Question: On google homepage, if you click the more button, a menu opens below just that button, like this:

How can I do a similar thing with one of the tabs in the navigation bar of my website using css/javascript/jquery?
Edit: To be more specific, I'm wondering how to accomplish the CSS part of this, i.e:
- How to make an up/down arrow graphic show on the tab when the dropdown is toggled. (i.e when toggled, show down arrow, when not, up arrow). (Rather than just putting an '' i'd rather use a background-image to toggle the arrows)- How to have the new list pop down below the tab and aligned with it.
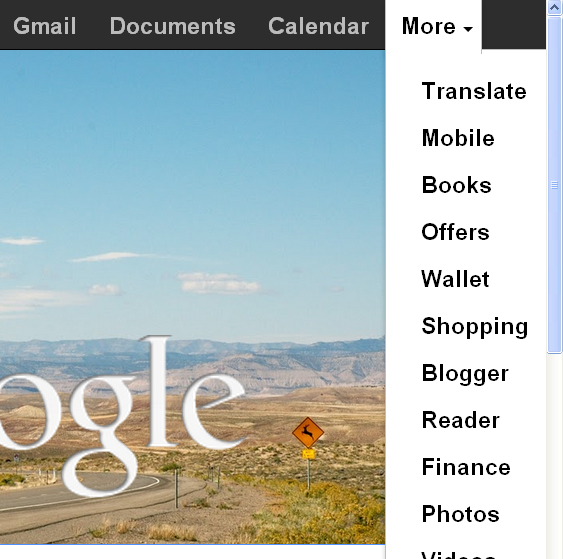
Answer: This is an example for one way this could be done. Of course, you can experiment with diff methods and stuff, but this is a basic working solution.
A dropdown element to be toggled by clicking a link is pretty good.
'''
<div id="topBar">
<a href="#" id="more">More
<span id="arrow">
<span id="arrdown">&#x25BC;</span>
<span id="arrup">&#x25B2;</span>
</span>
</a>
<div class="dropdown">
<a href="#">One</a>
<a href="#">Two</a>
<a href="#">Three</a>
</div>
</div>
'''
Then you make it toggle with a JS click.
'''
$('#more').click(function() {
$(this).toggleClass('active');
$(this).next('.dropdown').toggle();
return false;
});
$('.dropdown a').click(function() {
return false;
});
'''
css:
'''
body { background: #fee; font-family: calibri; }
#topBar { text-align: right; background: black; color: white; padding: 5px; }
#topBar a { color: white; text-decoration: none; padding: 5px 7px; }
#topBar a:hover { background: #ddd; color: black; }
#topBar a.active { background: white; color: black; }
.dropdown { display: none; position: absolute; right: 5px; background: white; color: black; }
.dropdown a { display: block; color: black !important; text-decoration: none; padding: 5px 7px; }
.dropdown a:hover { background: #ccc; }
#arrup { display: none; }
#arrow { font-size: 0.6em; }
'''
Here's a live example with CSS: <URL>